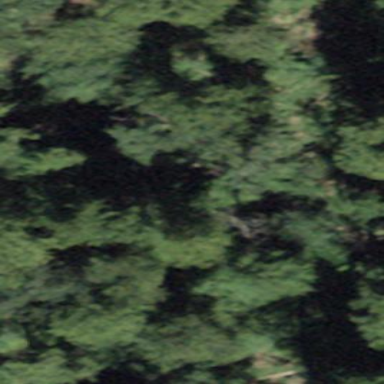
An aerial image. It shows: Forest area.